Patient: sex M, age 62
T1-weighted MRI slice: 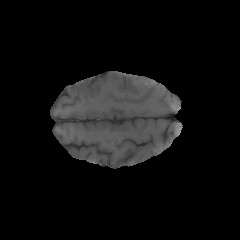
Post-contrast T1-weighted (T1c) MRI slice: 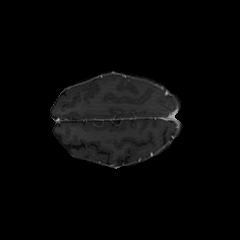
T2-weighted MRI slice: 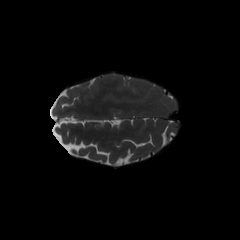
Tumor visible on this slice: no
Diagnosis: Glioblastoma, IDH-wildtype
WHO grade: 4